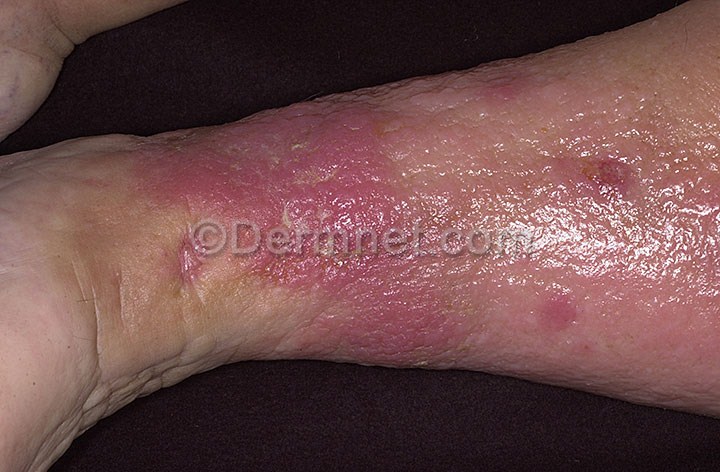
Disease: Eczema Photos